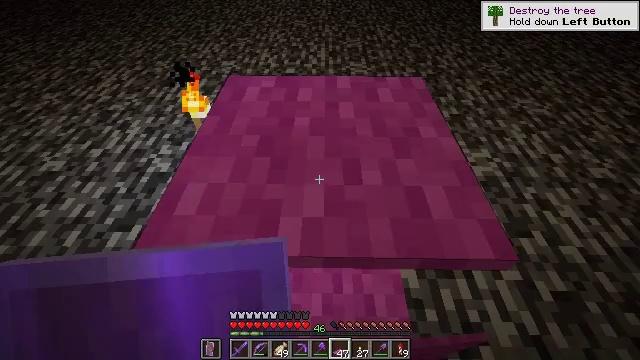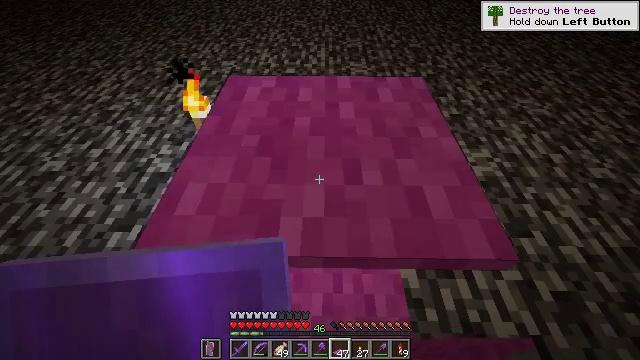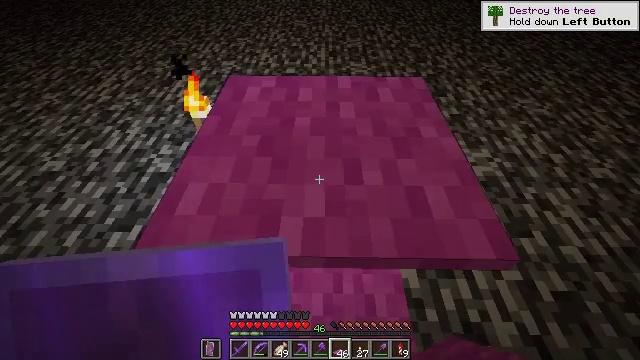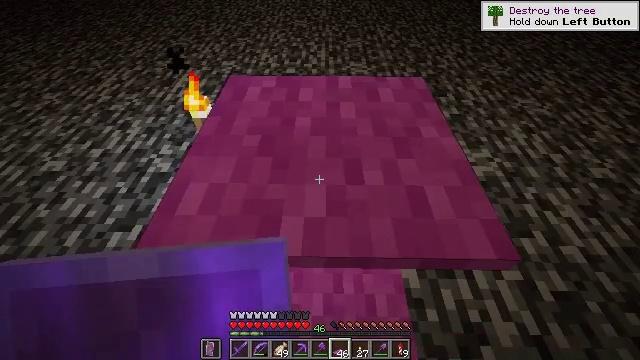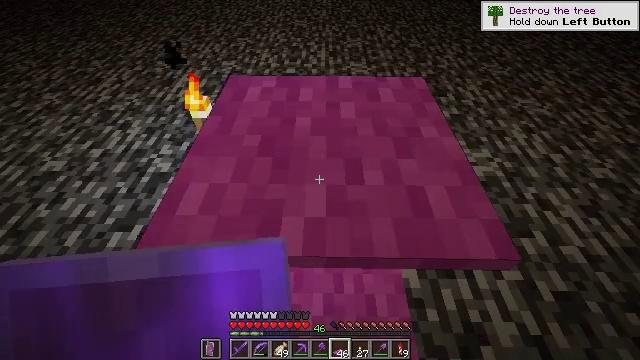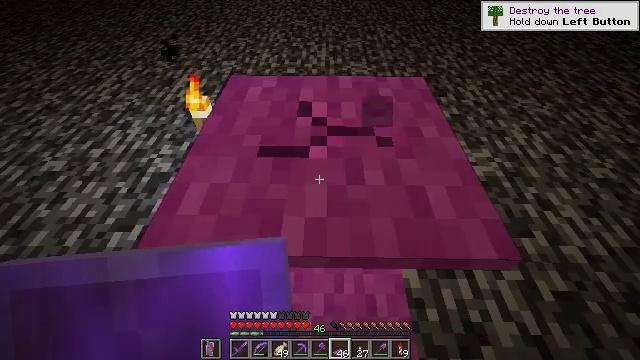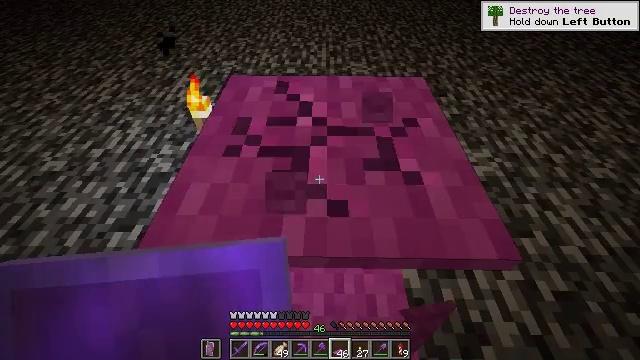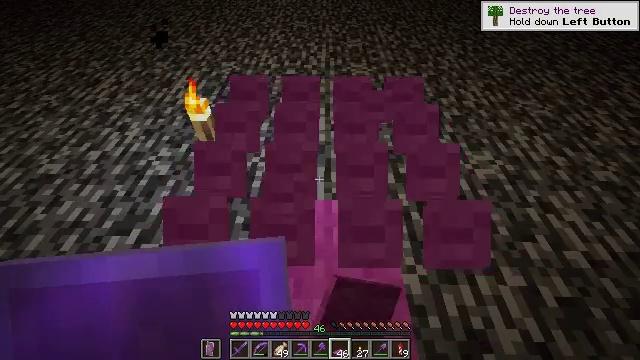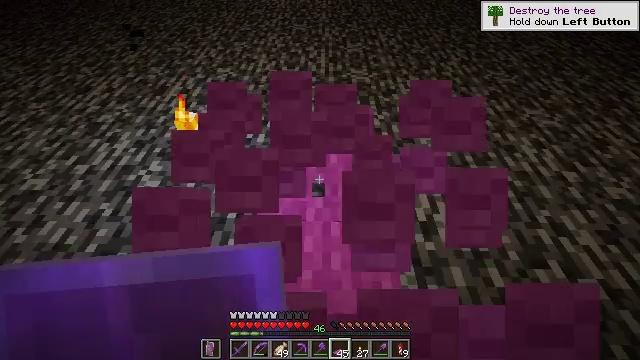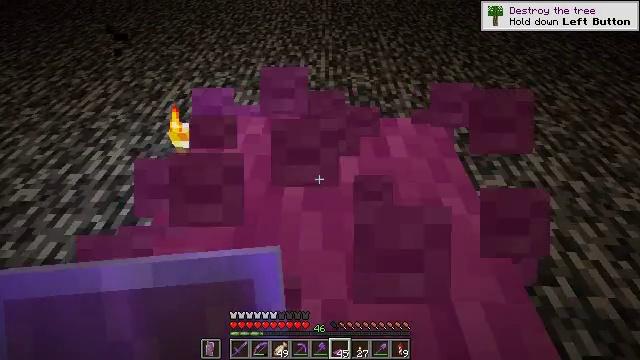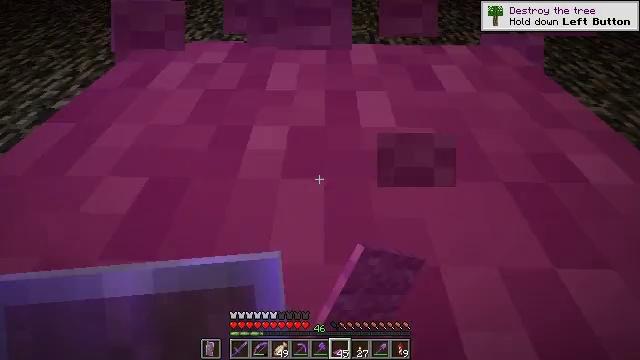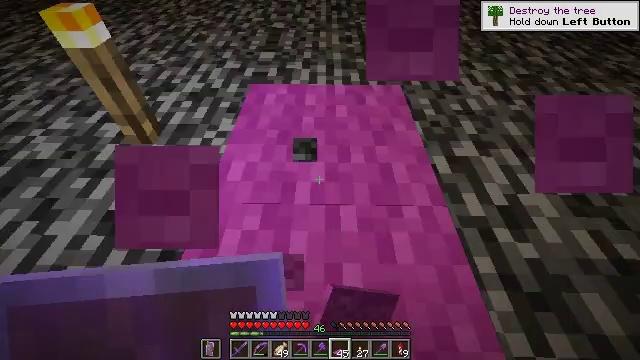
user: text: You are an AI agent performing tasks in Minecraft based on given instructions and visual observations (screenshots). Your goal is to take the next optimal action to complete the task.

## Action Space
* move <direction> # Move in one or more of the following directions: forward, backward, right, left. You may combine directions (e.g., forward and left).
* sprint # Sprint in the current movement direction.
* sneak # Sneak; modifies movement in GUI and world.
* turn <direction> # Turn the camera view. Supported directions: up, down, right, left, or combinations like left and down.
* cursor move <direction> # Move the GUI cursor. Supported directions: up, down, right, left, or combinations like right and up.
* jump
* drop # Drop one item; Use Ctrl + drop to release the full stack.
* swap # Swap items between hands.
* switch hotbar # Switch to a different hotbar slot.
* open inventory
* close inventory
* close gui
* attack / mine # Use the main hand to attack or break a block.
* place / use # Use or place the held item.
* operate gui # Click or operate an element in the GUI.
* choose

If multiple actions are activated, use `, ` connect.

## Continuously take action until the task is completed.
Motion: motion action
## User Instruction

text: Break the magenta carpet to pick it up.
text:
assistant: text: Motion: move forward, use / place
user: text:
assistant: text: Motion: move forward, use / place
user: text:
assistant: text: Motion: move forward, use / place
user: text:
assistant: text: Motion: move forward, use / place
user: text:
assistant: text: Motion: move forward, attack / mine and use / place
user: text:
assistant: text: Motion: move forward, attack / mine and use / place
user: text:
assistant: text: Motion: move forward, attack / mine and use / place
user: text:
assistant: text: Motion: move forward, attack / mine and use / place
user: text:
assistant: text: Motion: move forward, attack / mine and use / place
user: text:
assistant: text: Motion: move forward, attack / mine and use / place
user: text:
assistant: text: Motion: move forward, attack / mine and use / place
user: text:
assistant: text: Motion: attack / mine and use / place